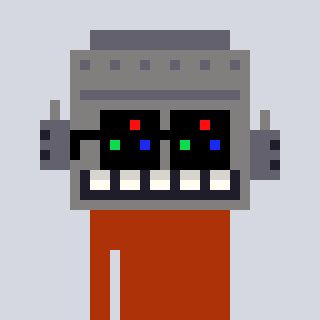
a pixel art character with square black sunglasses, a robot-shaped head and a hotbrown-colored body on a cool background